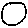
Label: circle